Field crop: maize
Growth stage: 2
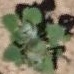
Species: chenopodium